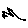
Label: bird